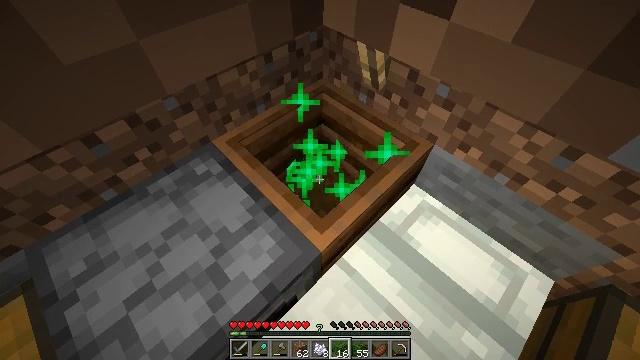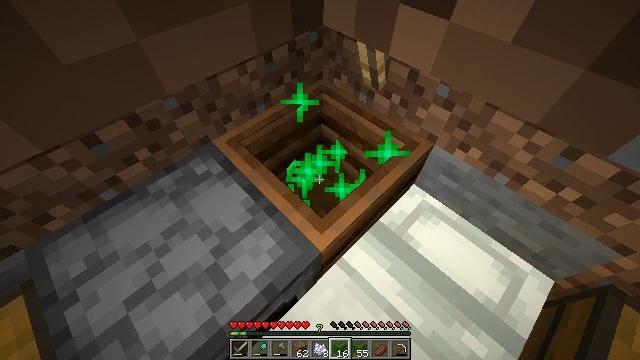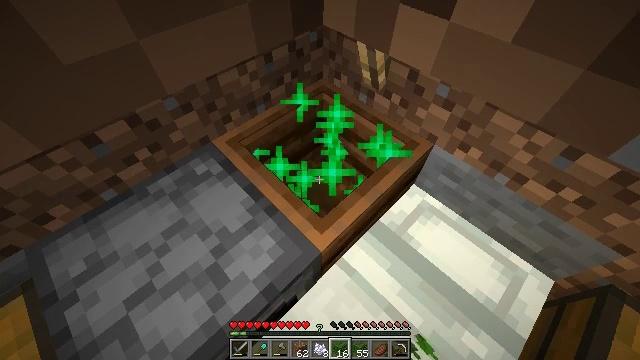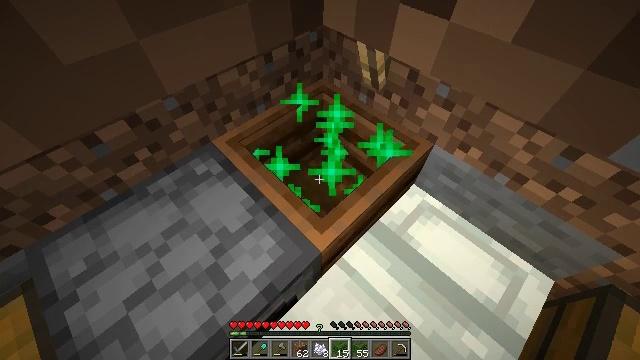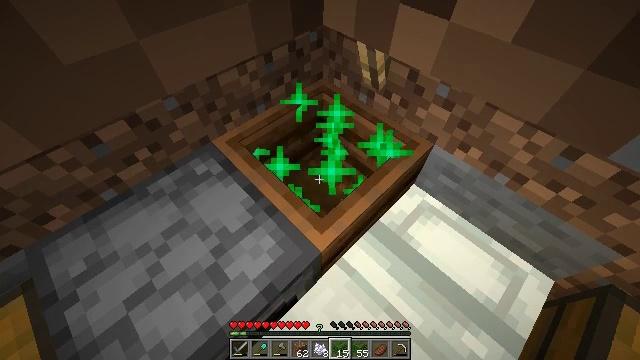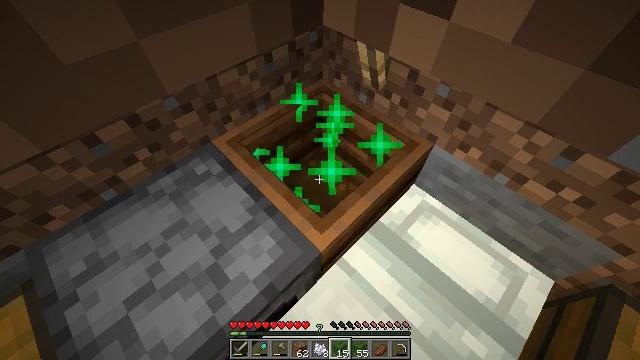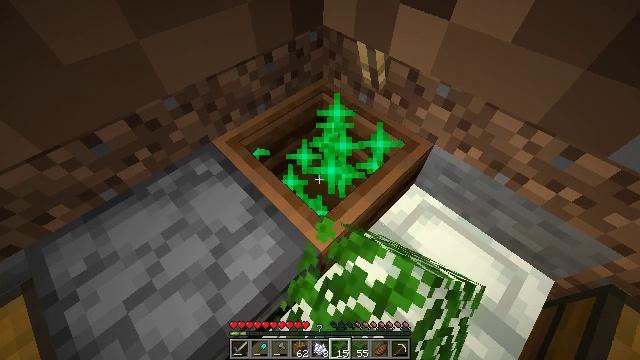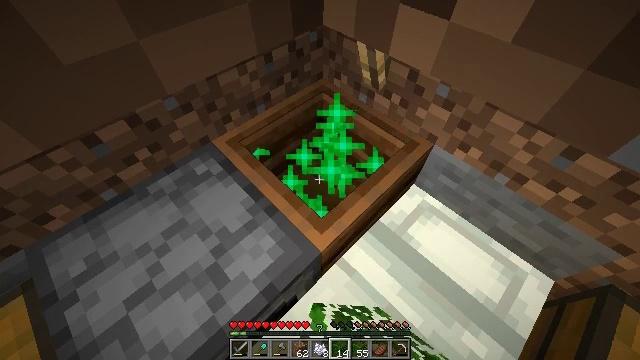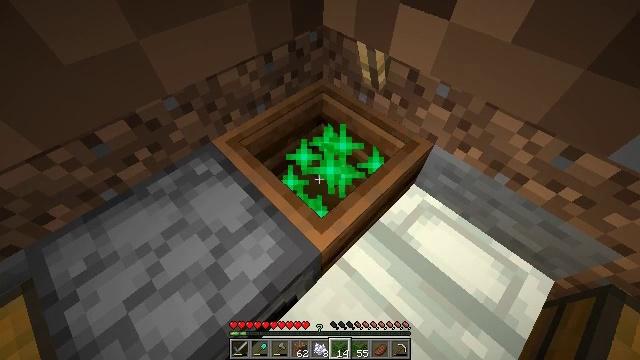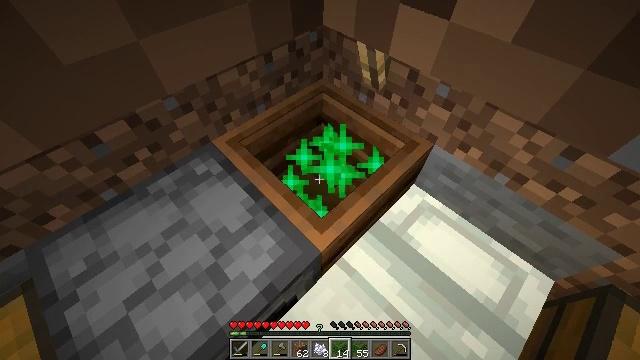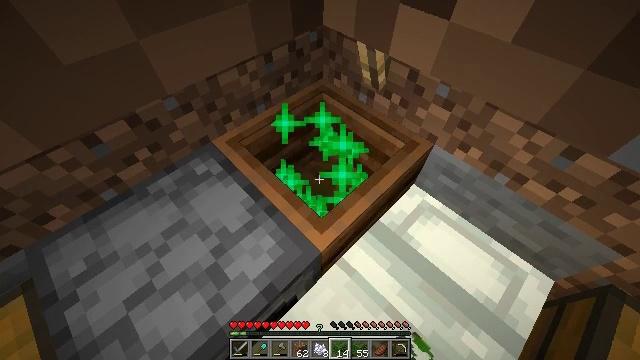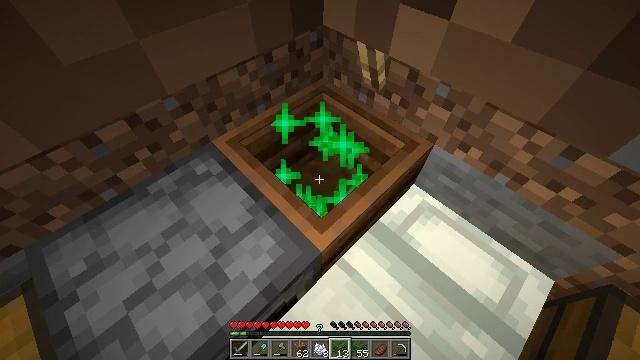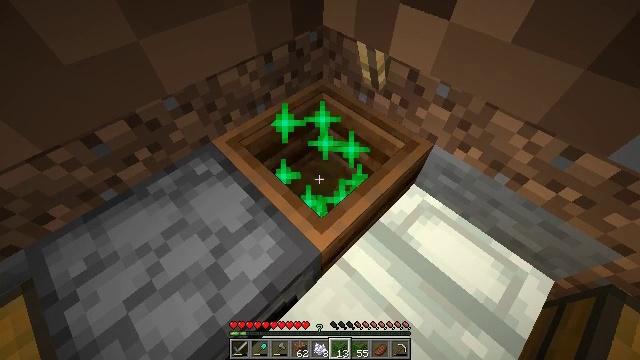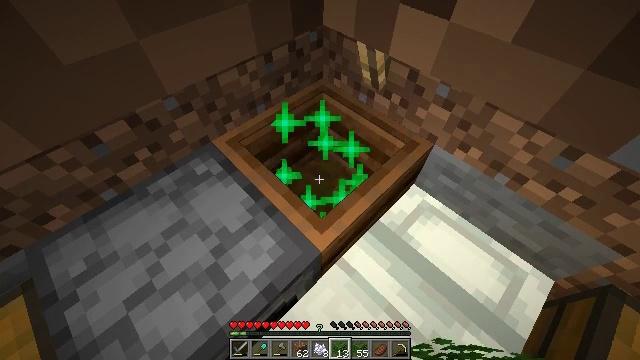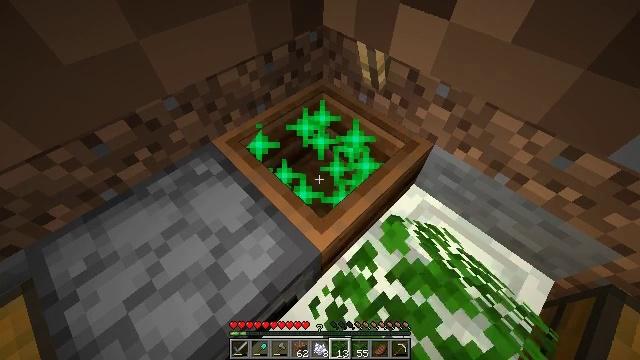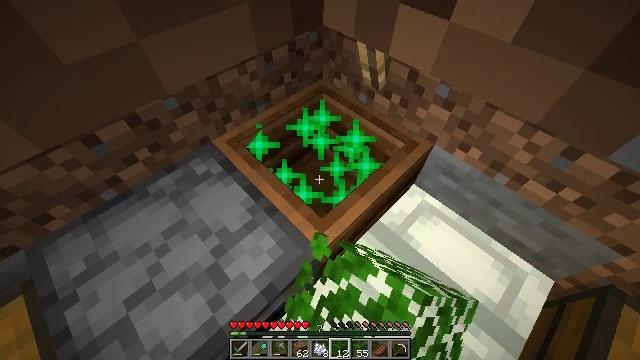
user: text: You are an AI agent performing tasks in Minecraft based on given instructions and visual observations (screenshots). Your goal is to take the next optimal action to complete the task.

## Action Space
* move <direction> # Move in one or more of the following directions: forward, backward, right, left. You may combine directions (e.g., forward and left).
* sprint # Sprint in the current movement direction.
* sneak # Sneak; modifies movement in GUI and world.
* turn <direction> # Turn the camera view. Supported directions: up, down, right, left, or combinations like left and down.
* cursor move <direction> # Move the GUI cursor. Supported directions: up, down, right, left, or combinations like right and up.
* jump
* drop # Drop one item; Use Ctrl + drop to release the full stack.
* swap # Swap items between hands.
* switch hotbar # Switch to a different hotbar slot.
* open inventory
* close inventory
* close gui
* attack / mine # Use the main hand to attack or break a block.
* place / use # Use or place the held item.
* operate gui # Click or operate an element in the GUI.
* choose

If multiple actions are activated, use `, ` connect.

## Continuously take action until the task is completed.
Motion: motion action
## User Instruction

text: Craft white dye in your crafting grid.
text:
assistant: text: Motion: use / place
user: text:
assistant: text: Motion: use / place
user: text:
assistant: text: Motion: use / place
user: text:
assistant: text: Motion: use / place
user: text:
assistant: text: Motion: use / place
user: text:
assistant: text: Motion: use / place
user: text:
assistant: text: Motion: use / place
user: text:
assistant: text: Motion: use / place
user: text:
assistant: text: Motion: use / place
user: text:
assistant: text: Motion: use / place
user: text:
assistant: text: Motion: use / place
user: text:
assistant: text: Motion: use / place
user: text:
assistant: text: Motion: use / place
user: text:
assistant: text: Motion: use / place
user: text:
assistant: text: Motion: use / place
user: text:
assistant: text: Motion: use / place
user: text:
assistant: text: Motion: use / place
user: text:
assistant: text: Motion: use / place
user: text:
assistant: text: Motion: use / place
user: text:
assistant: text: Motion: use / place
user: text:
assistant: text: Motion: use / place
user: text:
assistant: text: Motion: use / place
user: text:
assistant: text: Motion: use / place
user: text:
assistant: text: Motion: use / place
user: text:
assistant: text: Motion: use / place
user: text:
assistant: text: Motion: use / place
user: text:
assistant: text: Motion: use / place
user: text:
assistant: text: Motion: use / place
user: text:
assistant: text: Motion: use / place
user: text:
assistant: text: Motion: use / place